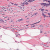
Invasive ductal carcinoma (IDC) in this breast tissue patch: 1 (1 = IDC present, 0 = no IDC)